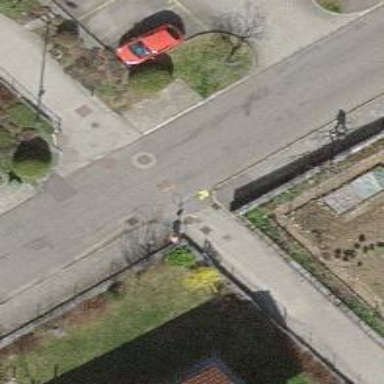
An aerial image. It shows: Cycle barrier.